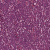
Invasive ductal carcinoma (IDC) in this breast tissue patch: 1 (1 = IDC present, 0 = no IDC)